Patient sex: M
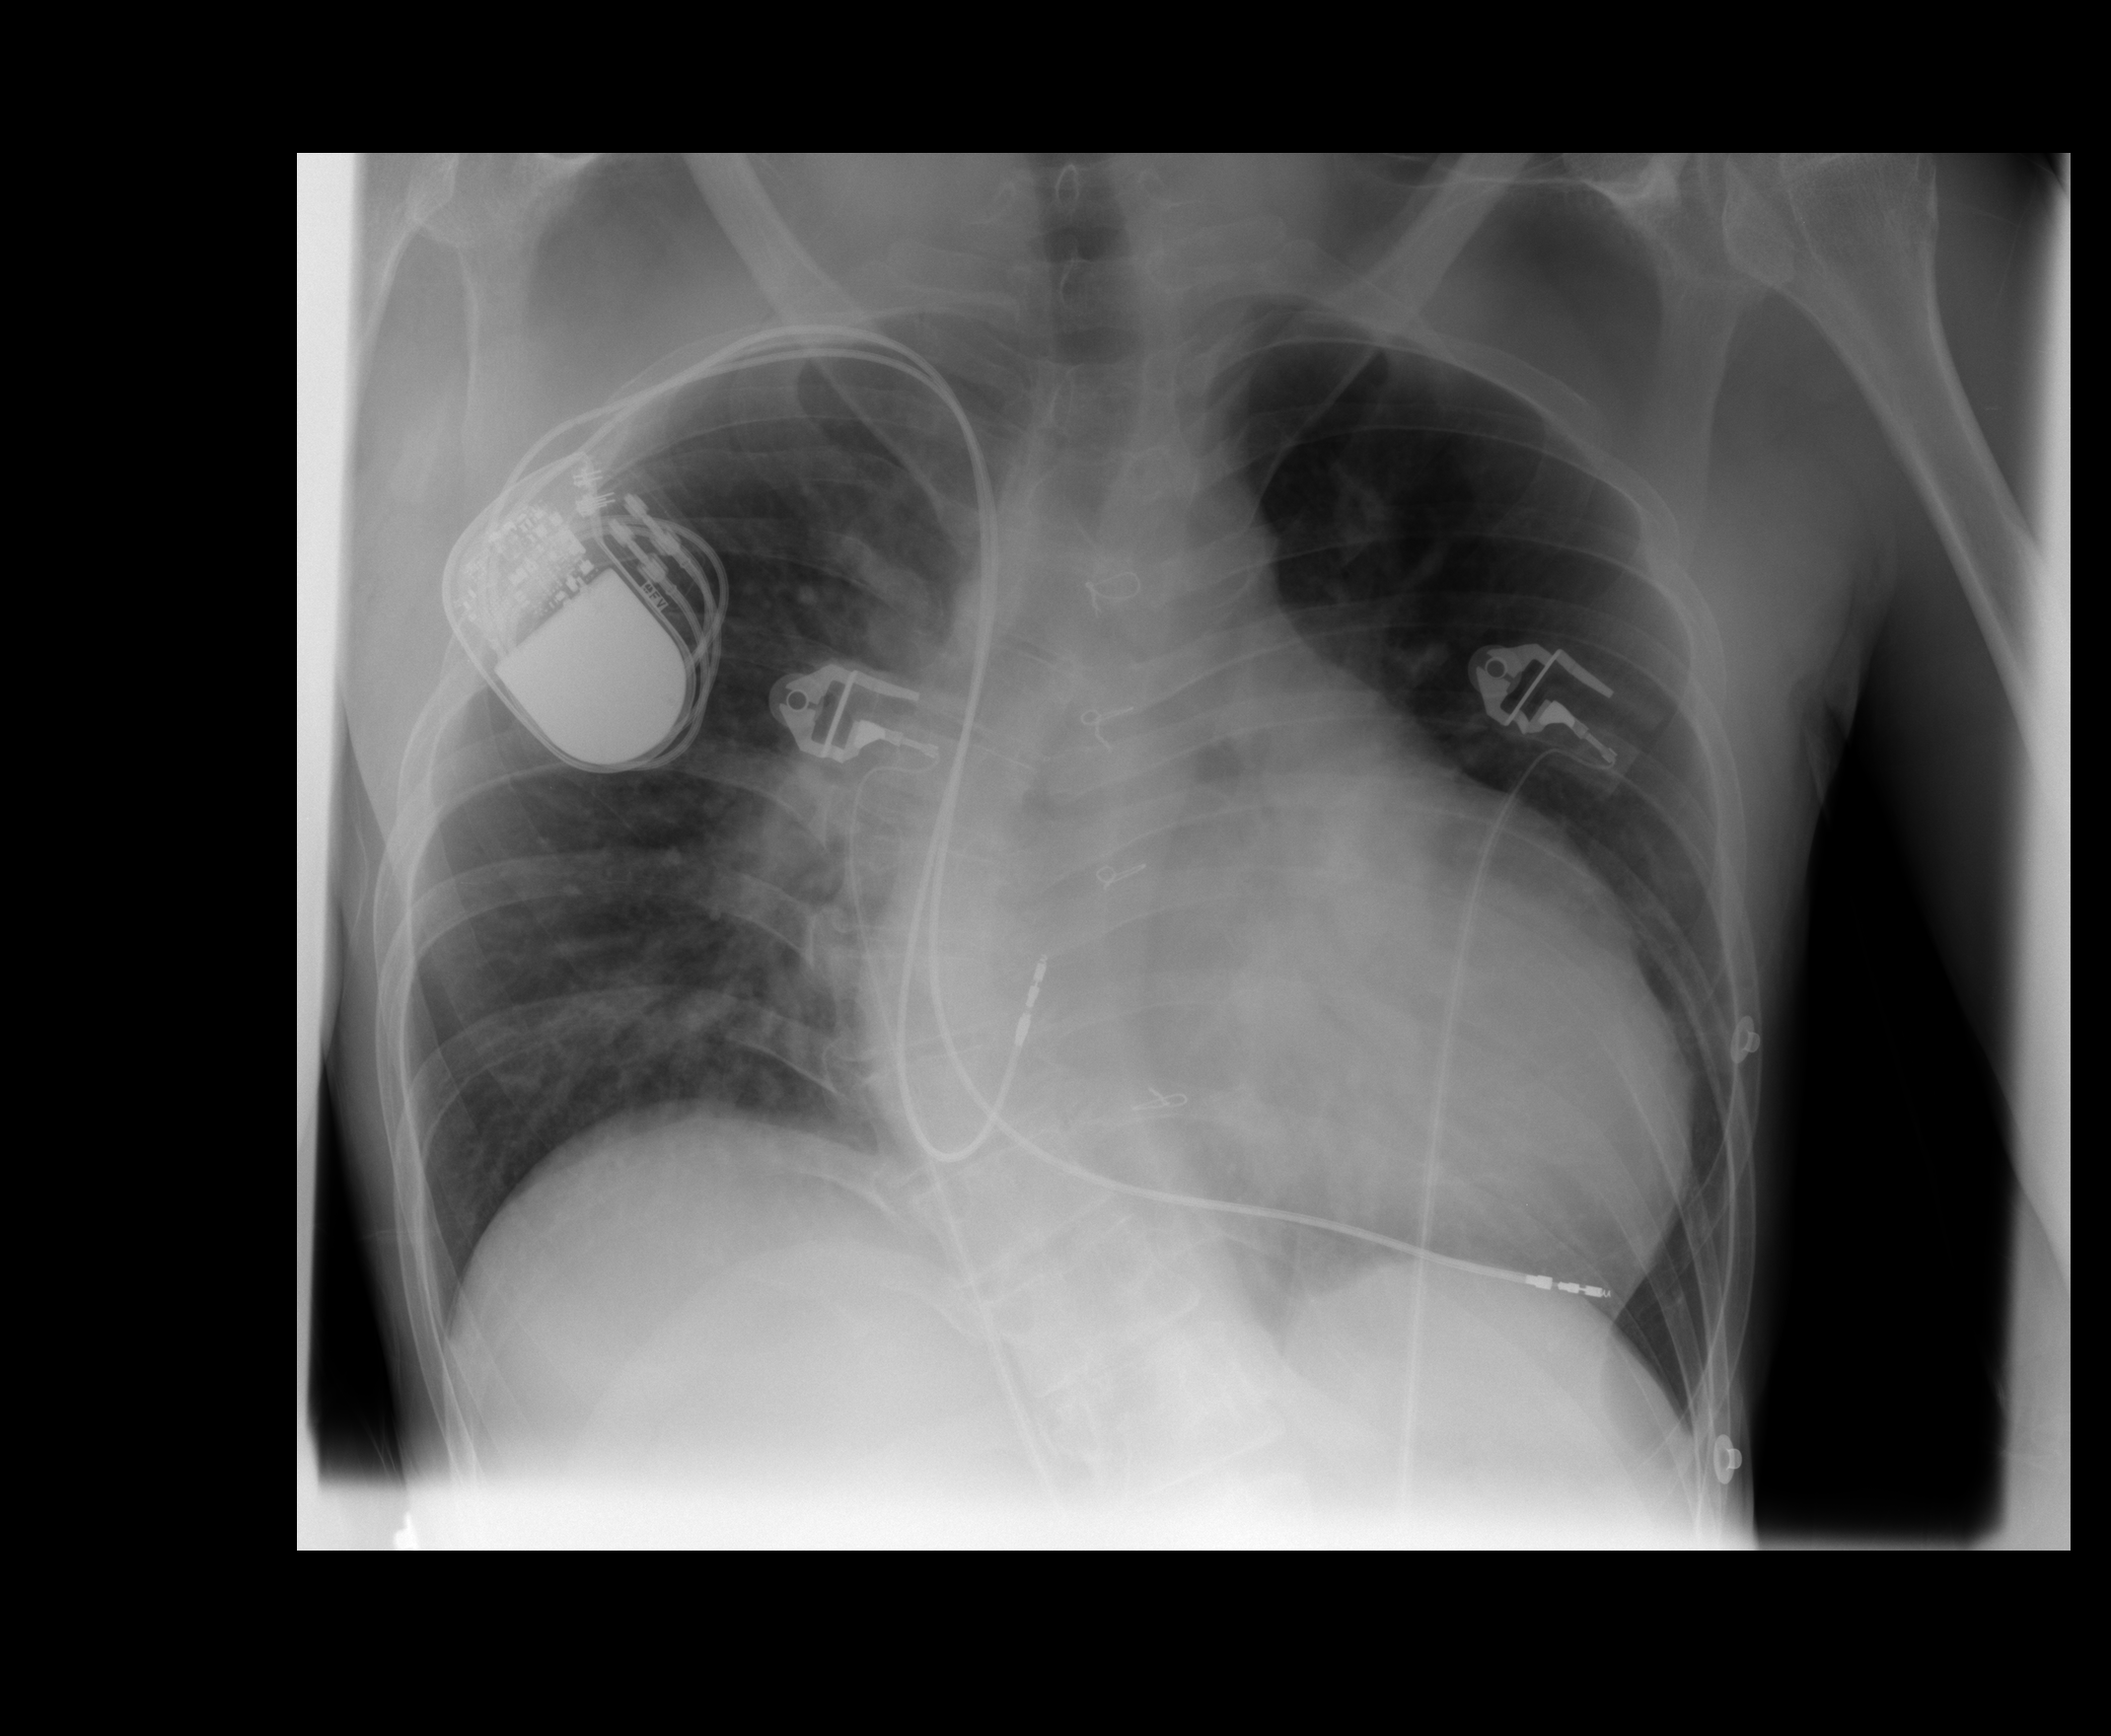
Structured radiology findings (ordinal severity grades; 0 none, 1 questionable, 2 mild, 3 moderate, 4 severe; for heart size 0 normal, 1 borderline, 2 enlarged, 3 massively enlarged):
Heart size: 3
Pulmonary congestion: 1
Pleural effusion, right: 0
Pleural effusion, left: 0
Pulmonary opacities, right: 0
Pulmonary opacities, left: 0
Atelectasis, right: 2
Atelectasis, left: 0